Question: I am trying to retrieve checkboxes value which are dynamically added. Here is what i have done
View:
'''
foreach (var item in ViewBag.List as List<m_valuation>)
{
<table>
<tr>
<td>Print</td>
<td>@Html.TextBox("Txt")</td>
<td>Codes With</td>
<td>@Html.CheckBox("Check")</td>
<td>@Html.Label("Codes",item.point_valuation)</td>
</tr>
</table>
}
<input type="submit" value="GenerateCodes" />
'''
Controller :
'''
public ActionResult PrintPointCodes(int DealNo)
{
List<m_valuation> model = db.m_valuation.ToList();
ViewBag.List = model;
return View();
}
[HttpPost]
public ActionResult PrintPointCodes(List<string> Txt,List<bool> Check)
{
List<bool> CheckedItems = new List<bool>();
for (int i = 0; i < Check.Count; i++)
{
CheckedItems[i] = Check[i].Equals(false);
}
return View();
}
'''
The returned values comes with true and false . Not sure Where i am going wrong
Please Help me!
Thanks in advance

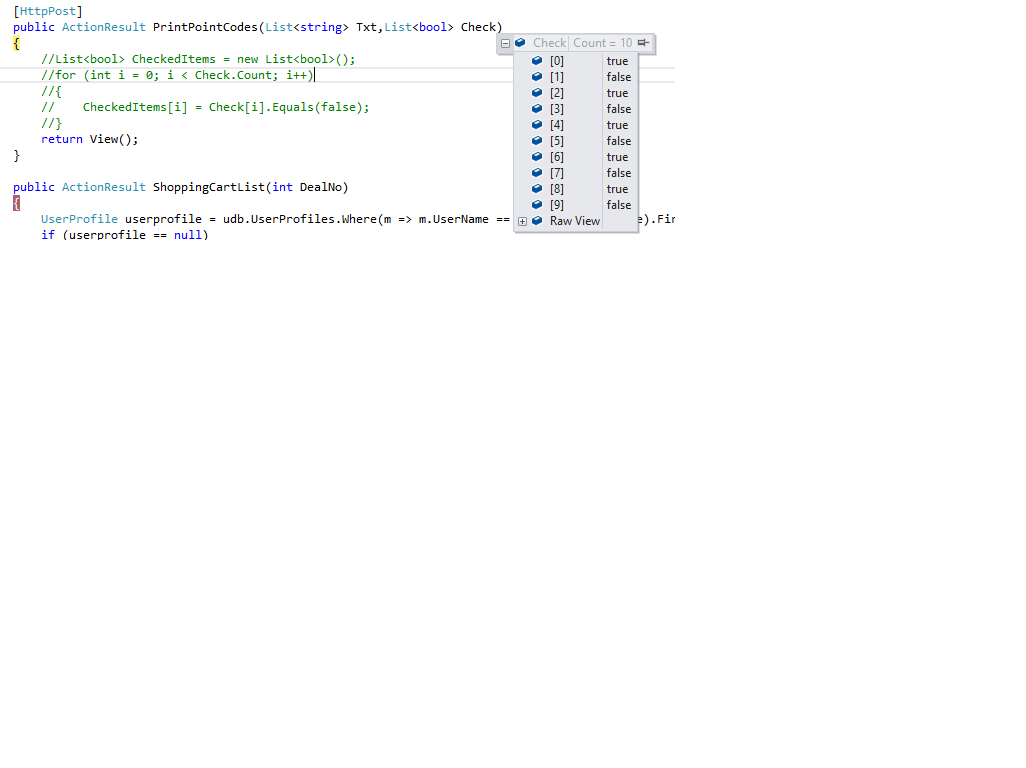
Answer: '@Html.CheckBox' (and'@Html.CheckBoxFor') methods render 2 controls, '<input type="checkbox" ..>' and '<input type="hidden" value="false">'. The reason is that unchecked checkboxes to not post back so the second hidden input ensure that 'false' is returned is the associated (real) checkbox is unchecked. Handling checkboxes this way (as an array of boolean values) will not work. If you were to render the html manually then you would only get 'true' values and you would not be able to tell which ones were checked on the client.
To correctly bind your properties, render you controls in a 'for' loop or use a custom 'EditorTemplate' for class 'm_valuation'
GET method
'''
public ActionResult PrintPointCodes(int DealNo)
{
List<m_valuation> model = db.m_valuation.ToList();
return View(model);
}
'''
View
'''
@model List<m_valuation>
...
for (int i = 0; i < Model.Count; i++)
{
@Html.TextBoxFor(m => m[i].Txt)
@Html.CheckBoxFor(m => m[i].Check)
}
'''
POST method
'''
[HttpPost]
public ActionResult PrintPointCodes(List<m_valuation> model)
{
//model will be correctly bound
'''